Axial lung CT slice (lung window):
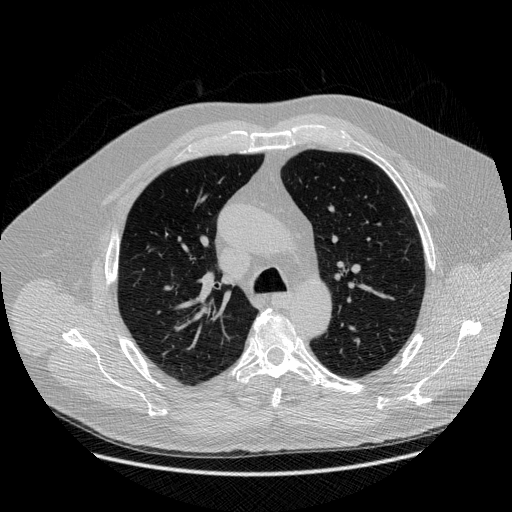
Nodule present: no